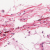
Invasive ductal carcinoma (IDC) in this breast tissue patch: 0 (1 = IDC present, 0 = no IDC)